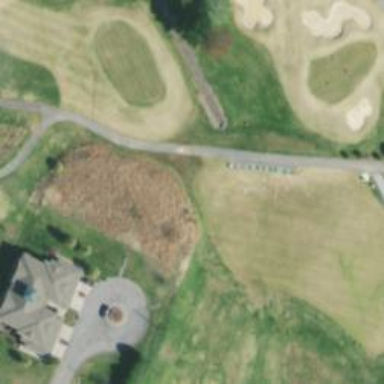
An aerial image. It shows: Footway that doubles as golf path.